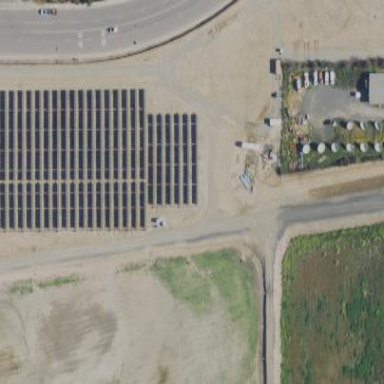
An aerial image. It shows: Solar power plant with photovoltaic technology generating electricity.